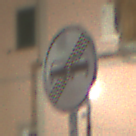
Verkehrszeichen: EndeUeberholverbot
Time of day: Night
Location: Outdoor (Urban)
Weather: PartlyCloudy
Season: NotSpecified
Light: Artificial